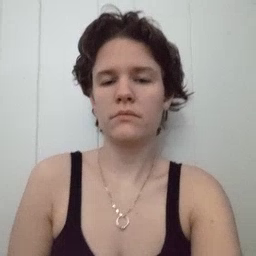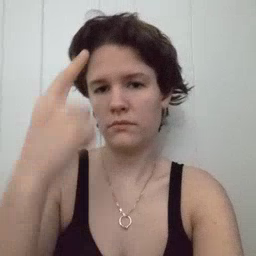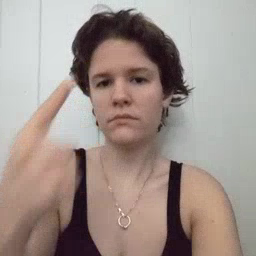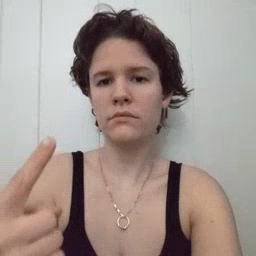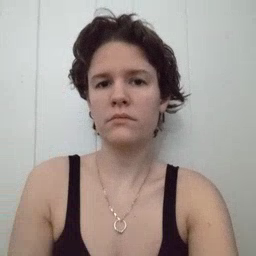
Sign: penny